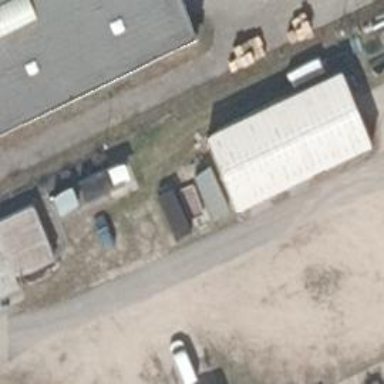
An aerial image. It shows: Industrial building.